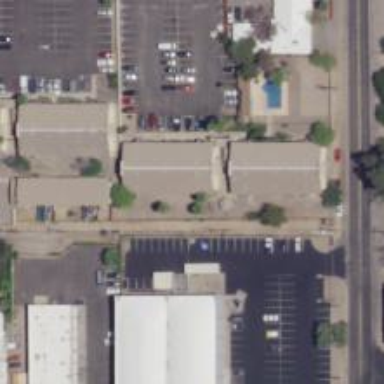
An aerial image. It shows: Alleyway designated as service road.